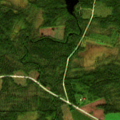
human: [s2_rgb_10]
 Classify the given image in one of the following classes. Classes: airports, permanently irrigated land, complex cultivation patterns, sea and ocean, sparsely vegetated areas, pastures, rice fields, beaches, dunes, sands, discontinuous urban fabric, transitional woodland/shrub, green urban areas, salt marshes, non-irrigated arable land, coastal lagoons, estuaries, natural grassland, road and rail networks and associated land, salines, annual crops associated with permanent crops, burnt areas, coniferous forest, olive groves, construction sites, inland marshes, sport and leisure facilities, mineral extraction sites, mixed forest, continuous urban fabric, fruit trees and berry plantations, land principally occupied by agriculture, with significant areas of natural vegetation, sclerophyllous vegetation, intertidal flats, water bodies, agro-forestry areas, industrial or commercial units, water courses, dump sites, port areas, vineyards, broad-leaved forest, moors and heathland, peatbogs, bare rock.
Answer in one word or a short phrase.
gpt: coniferous forest, mixed forest, transitional woodland/shrub, water bodies